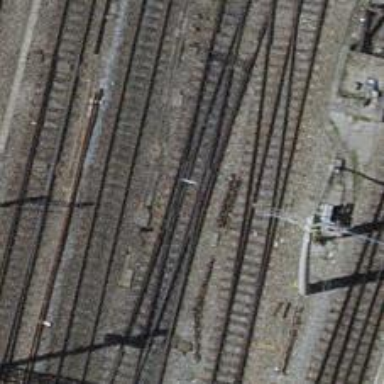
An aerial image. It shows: Single-track railway with electrified contact lines.